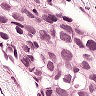
Metastatic tissue present: yes